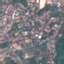
Label: Residential